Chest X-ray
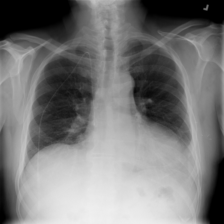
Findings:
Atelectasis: positive
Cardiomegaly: negative
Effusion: negative
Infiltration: negative
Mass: negative
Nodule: negative
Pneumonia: negative
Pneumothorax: negative
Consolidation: negative
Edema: negative
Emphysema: negative
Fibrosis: negative
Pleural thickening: negative
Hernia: negative